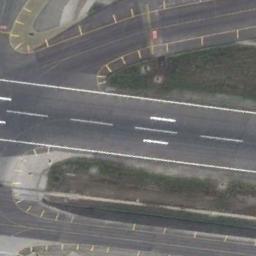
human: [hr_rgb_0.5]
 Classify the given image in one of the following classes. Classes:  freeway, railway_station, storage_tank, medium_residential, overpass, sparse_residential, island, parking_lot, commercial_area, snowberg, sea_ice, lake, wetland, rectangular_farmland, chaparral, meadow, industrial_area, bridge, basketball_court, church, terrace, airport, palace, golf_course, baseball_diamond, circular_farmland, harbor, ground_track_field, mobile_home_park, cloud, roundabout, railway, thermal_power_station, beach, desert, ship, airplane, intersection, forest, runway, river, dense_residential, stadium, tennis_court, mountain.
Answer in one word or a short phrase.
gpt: runway